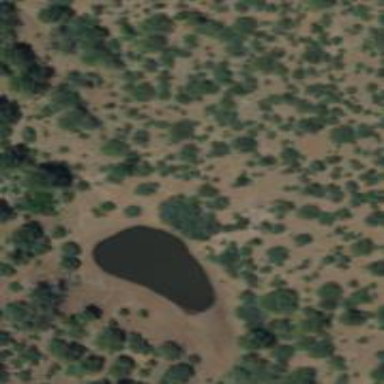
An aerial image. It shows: Reservoir area.